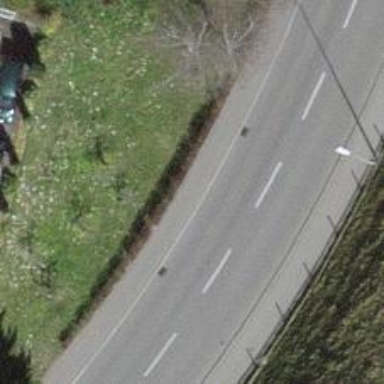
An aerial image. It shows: Sidewalk along the footway.